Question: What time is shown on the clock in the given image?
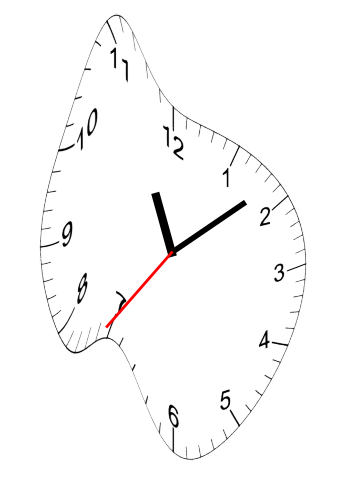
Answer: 11:08:36